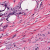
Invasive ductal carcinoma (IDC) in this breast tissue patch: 0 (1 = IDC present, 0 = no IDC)